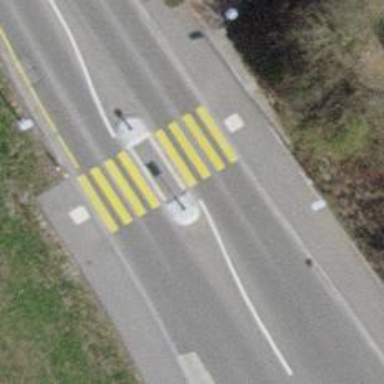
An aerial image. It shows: Marked crossing with pedestrian island.